Question:
For context, routes\index.js:87 is around my exec (sync) or inside my exec (async).
I am getting this error with either spawn, exec, or execFile, using the libraries child_process, win-spawn, or cross-spawn.
I've tried running node, npm, grunt, ant (Apache), etc. -- which all work from command line with no problems -- with and without parameters, with and without options, sync and async, and I always get this exact error (same line and column).
I spent all day yesterday looking for solutions, found solutions on here, and on Github (node), tried everything I found, but nothing solved the problem.
I will provide any info you think will help to solve the problem. Thanks for your support.
-
(have tried sync and async of all, only shown first example):
'''
var exec = require('child_process').exec;
exec('node', function(err){
if(err) throw err;
});
'''
-
'''
var exec = require('child_process').exec;
var child = exec('node');
child.on('error', function(){ throw arguments['0']; });
'''
-
'''
var exec = require('child_process').execFile;
exec('/path/to/node', function(err){
if(err) throw err;
}
'''
-
'''
var spawn = require('child_process').spawn
spawn('node', function(err){
if(err) throw err;
}
'''
-
'''
var spawn = require('child_process').spawn
spawn('cmd', ['/s', '/c', '"C:\mycmd.bat"'], {
windowsVerbatimArguments: true
});
'''
I have tried all of these with the packages win-spawn and cross-spawn, with and without the '.exec' (etc.) affixes to the require. I have tried options like 'stdio: 'inherit''.
I am using Windows 8.1 64-bit, running command as Administrator.
-
<URL>
<URL>
A couple of examples with the same error, except in my case, I am calling the exec function, not some 3rd party package.
I've also tried putting the exec elsewhere in code, location of the call is not the problem.
Possibly related: <URL>
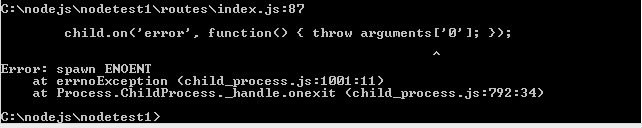
Answer: Where win-spawn and cross-spawn failed, <URL> worked.
I have no idea why cross-spawn didn't work when spawn-cmd did, as they're pretty similar, but there you go. As to the original problem, I guess it's an issue with node.